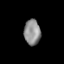
Tissue: lung
Cell type: Others
Senescence score: 0.2047
Nuclear area (px): 409
Mean DAPI intensity: 142.032